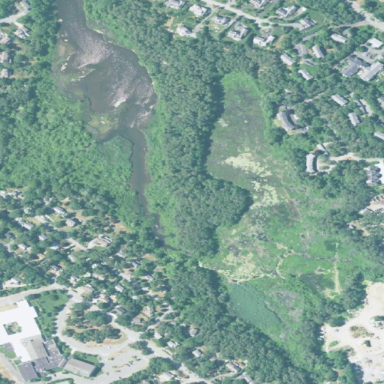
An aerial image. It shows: Marshy wetland area.